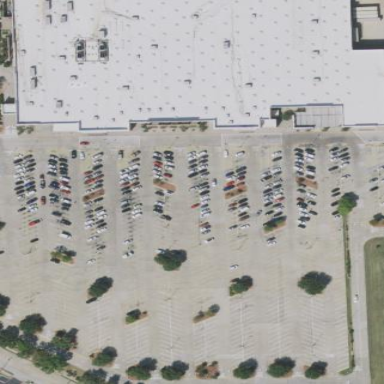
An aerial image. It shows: Retail area.